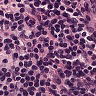
Metastatic tissue present: no